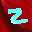
Label: 2